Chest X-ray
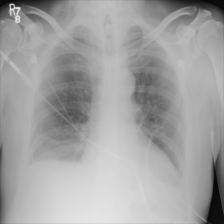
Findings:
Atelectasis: negative
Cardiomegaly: negative
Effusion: negative
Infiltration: negative
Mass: negative
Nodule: negative
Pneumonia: negative
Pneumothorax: negative
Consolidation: negative
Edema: negative
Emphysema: negative
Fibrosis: negative
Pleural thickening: negative
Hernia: negative